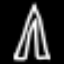
Label: The Eiffel Tower